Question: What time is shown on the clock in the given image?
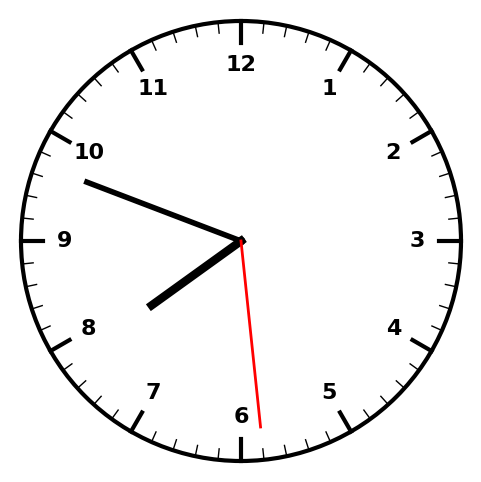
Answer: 07:48:29